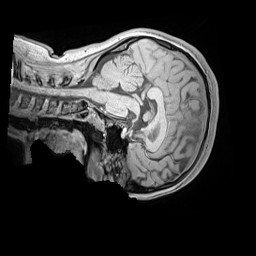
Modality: MP2RAGE
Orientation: sagittal
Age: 12
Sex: female
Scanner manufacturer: siemens
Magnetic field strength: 3 T
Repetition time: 4 s
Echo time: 0.00303 s